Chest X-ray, AP view. Patient: 70 years old, sex M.
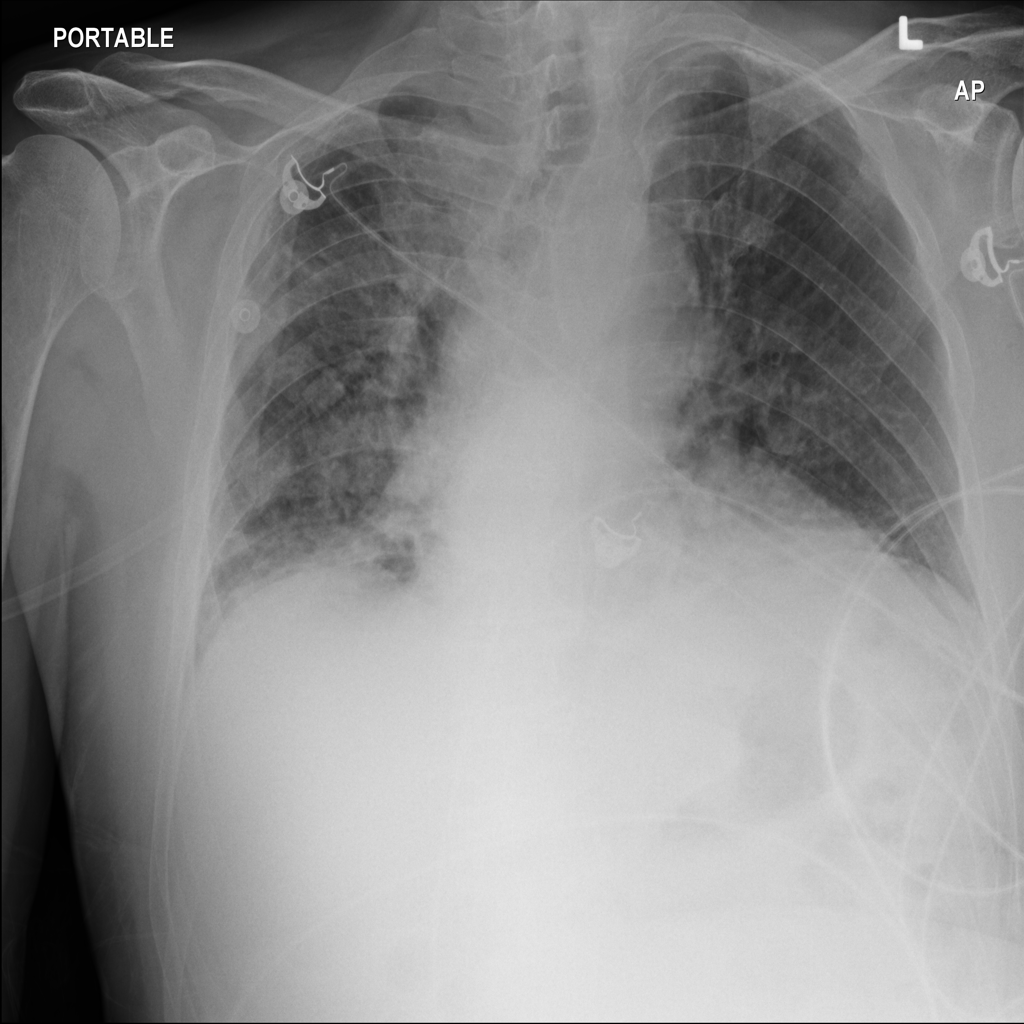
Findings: Infiltration